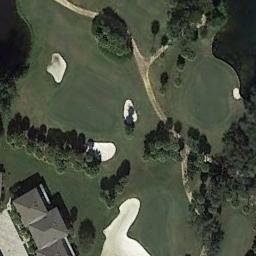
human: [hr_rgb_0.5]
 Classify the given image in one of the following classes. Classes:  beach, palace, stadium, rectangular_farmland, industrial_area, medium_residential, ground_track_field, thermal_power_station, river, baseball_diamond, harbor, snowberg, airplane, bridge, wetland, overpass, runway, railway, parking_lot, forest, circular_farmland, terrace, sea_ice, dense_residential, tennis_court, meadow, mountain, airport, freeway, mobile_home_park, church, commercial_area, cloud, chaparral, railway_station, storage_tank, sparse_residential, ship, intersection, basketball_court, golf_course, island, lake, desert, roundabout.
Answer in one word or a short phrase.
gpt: golf_course